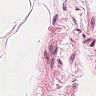
Metastatic tissue present: no